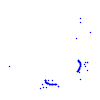
Particle: pion